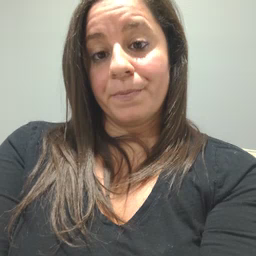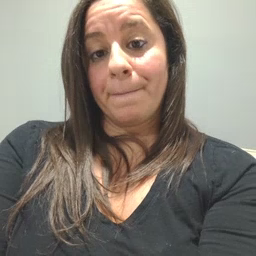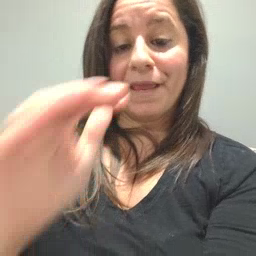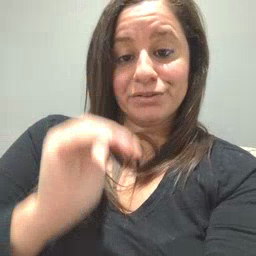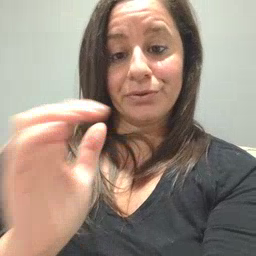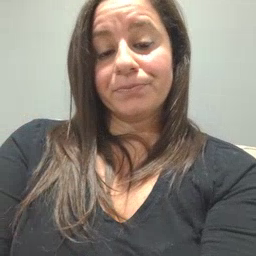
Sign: child